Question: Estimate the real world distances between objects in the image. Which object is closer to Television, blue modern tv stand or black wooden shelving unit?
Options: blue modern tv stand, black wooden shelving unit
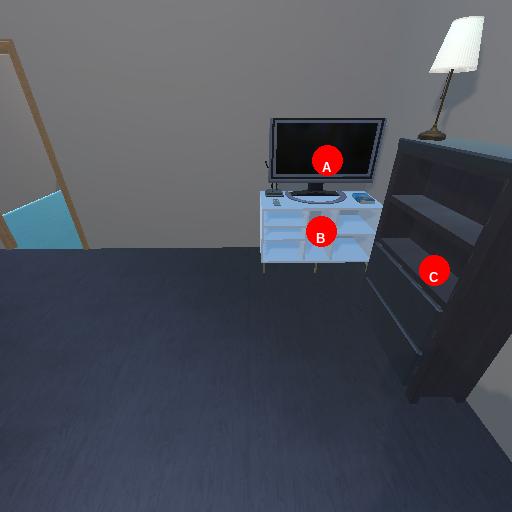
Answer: blue modern tv stand